Question: I am trying to run my little test script, a login panel with PHP.
I want the index.php has a public part that anyone can view, but when a user logs should see the public page plus other data that I get from the database based on data session (for example, Username).
To better understand everything, I will attach a picture of how I want it to work my script (example):

My code is the following:
'''
<!DOCTYPE html>
<html lang="es">
<head>
<title>PHP - Log in - test page</title>
<style>
.container{text-align:justify;width:300px;}
span{font-size:22px;}
</style>
</head>
<body>
<div class="info">
<h1>PHP TEST PAGE</h1>
<?php
if ($login_session == null)
{
echo "<span><a href='loginpanel.php'>Log in</a></span>";
}
else
{
echo "<span>{$login_session}</span>";
echo "<span><a href='loginpanel.php'>Log out</a></span>";
}
?>
<div class="container">
<p>
Lorem ipsum dolor sit amet, usu ei mazim exerci everti, quas numquam interesset sed te. Dicunt epicurei moderatius sed at. Integre detraxit quaerendum ut has. Sea ut viderer sensibus.
</p>
<p>
Sed ad idque detraxit probatus, ne feugiat mediocrem eos. Quo an veniam iisque, ignota integre elaboraret vix ut. Et mea ludus aliquid legimus, nam te illud atqui cetero. Tempor feugiat delicatissimi pro ad.
</p>
</div>
</body>
'''
'''
<?php
require_once('login.php');
$error = isset($_GET['error']) ? $_GET['error'] : NULL;
?>
<!DOCTYPE html>
<html lang="es">
<head>
<title>Log in panel</title>
</head>
<body>
<form action="" method="POST">
<input maxlength='64' name="username" type="user" placeholder="User" required>
<input maxlength='64' name="password" type="password" placeholder="Pass" required>
<button type="submit" name="submit">LOG IN</button>
</form>
<h4 style="color:crimson;"><?php if ($error == 1){echo "Wrong user or pass";} ?></h4>
</body>
</html>
'''
'''
<?php
$connection = new mysqli("127.0.0.1","root","myultrasecureandsecretpassword","mydatabase");
if (mysqli_connect_errno())
{
echo "ERROR; THE APOCALYPSIS IS NEAR!: " . mysqli_connect_error();
}
?>
'''
'''
<?php
require_once('conexion.php');
session_start();//starting session
$error=''; //variable to store error message
if (isset($_POST['submit']))
{
if (empty($_POST['username']) || empty($_POST['password']))
{
$error = "user or pass wrong";
}
else
{
// Define $username and $password
$username=$_POST['username'];
$password=$_POST['password'];
// To protect MySQL injection for Security purpose
$username = stripslashes($username);
$password = stripslashes($password);
$username = mysqli_real_escape_string($connection, $username);
$password = mysqli_real_escape_string($connection, $password);
//SQL query to fetch information of registerd users and finds user match.
$query=$connection->query("SELECT usuario
FROM usuarios
WHERE usuario='{$username}'
AND password='{$password}'
");
$fila=$query->fetch_row();
$rows = mysqli_num_rows($query);
if ($rows == 1)
{
$_SESSION['login_user']=$username;//Initializing Session
header("Location: index.php");//Redirecting to other page
}
else
{
header("Location: loginpanel.php?error=1");//Redirecting to other page
}
//Closing Connection
mysqli_close($connection);
}
}
?>
'''
'''
<?php
require_once('conexion.php');
session_start();// Starting Session
//Storing session
$user_check=$_SESSION['login_user'];
//SQL query to fetch complete information of user
$ses_sql = $connection->query("SELECT usuario FROM usuarios WHERE usuario='{$user_check}'");
$row = $ses_sql->fetch_assoc();
$login_session=$row['usuario'];
if(!isset($login_session))
{
//Closing Connection
mysqli_close($connection);
header('Location: index.php');//Redirecting to home page
}
?>
'''
'''
<?php
session_start();
if(session_destroy()) //Destroying all sessions
{
header("Location: index.php"); //Redirecting to home page
}
?>
'''
That's just what I want! How do I can achieve it?
What should I change to my code?
In my actual code, there is the following error:
> Notice: Undefined variable: login_session in
C:\xampp\htdocs\testlogin\index.php on line 15
Thanks for reading!
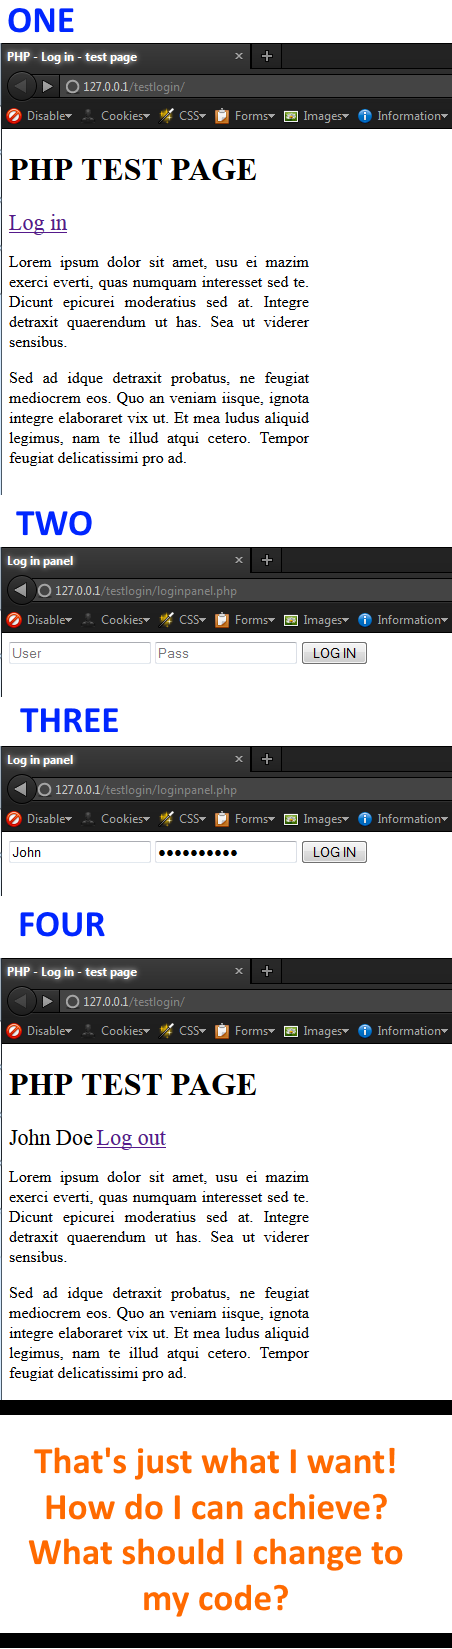
Answer: > Notice: Undefined variable: login_session in C:\xampp\htdocs\testlogin\index.php on line 15
Ok, so take a look at line 15 of 'index.php':
'''
if ($login_session == null)
'''
That's the first line of PHP code in that file. Nowhere is '$login_session' actually defined. So even without the notice, it's still never going to have a value.
Variables don't hold their value between script executions. Every time a script is executed, it starts from nothing. If you want to persist a value outside of that execution, you need to persist it somewhere. Judging by the of the variable, you probably want to use <URL>.
You'd likely check the value with something like this:
'''
if (isset($_SESSION['login']))
'''
(perhaps also adding a second check for the value and not just whether or not it exists)
And you'd write to it with something like this:
'''
$_SESSION['login'] = $row['usuario'];
'''
From one page to the next the code retains no memory of variables. Values need to be persisted somewhere by one page in order to be read by another.